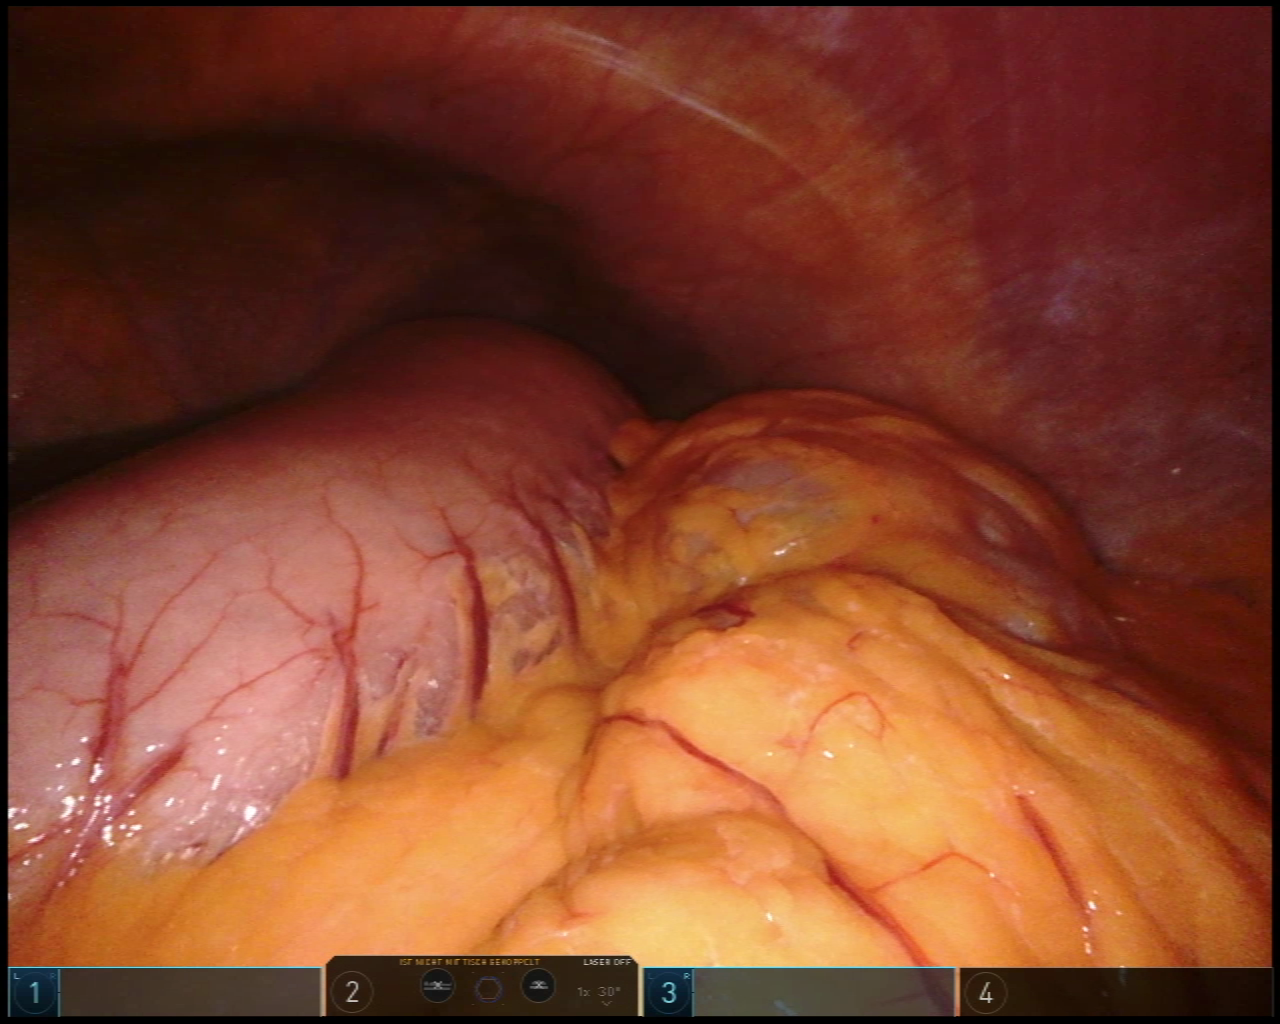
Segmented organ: stomach
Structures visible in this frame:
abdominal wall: yes
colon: yes
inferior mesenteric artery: no
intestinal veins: no
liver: yes
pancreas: no
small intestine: no
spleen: no
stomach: yes
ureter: no
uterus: no
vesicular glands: no